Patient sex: M
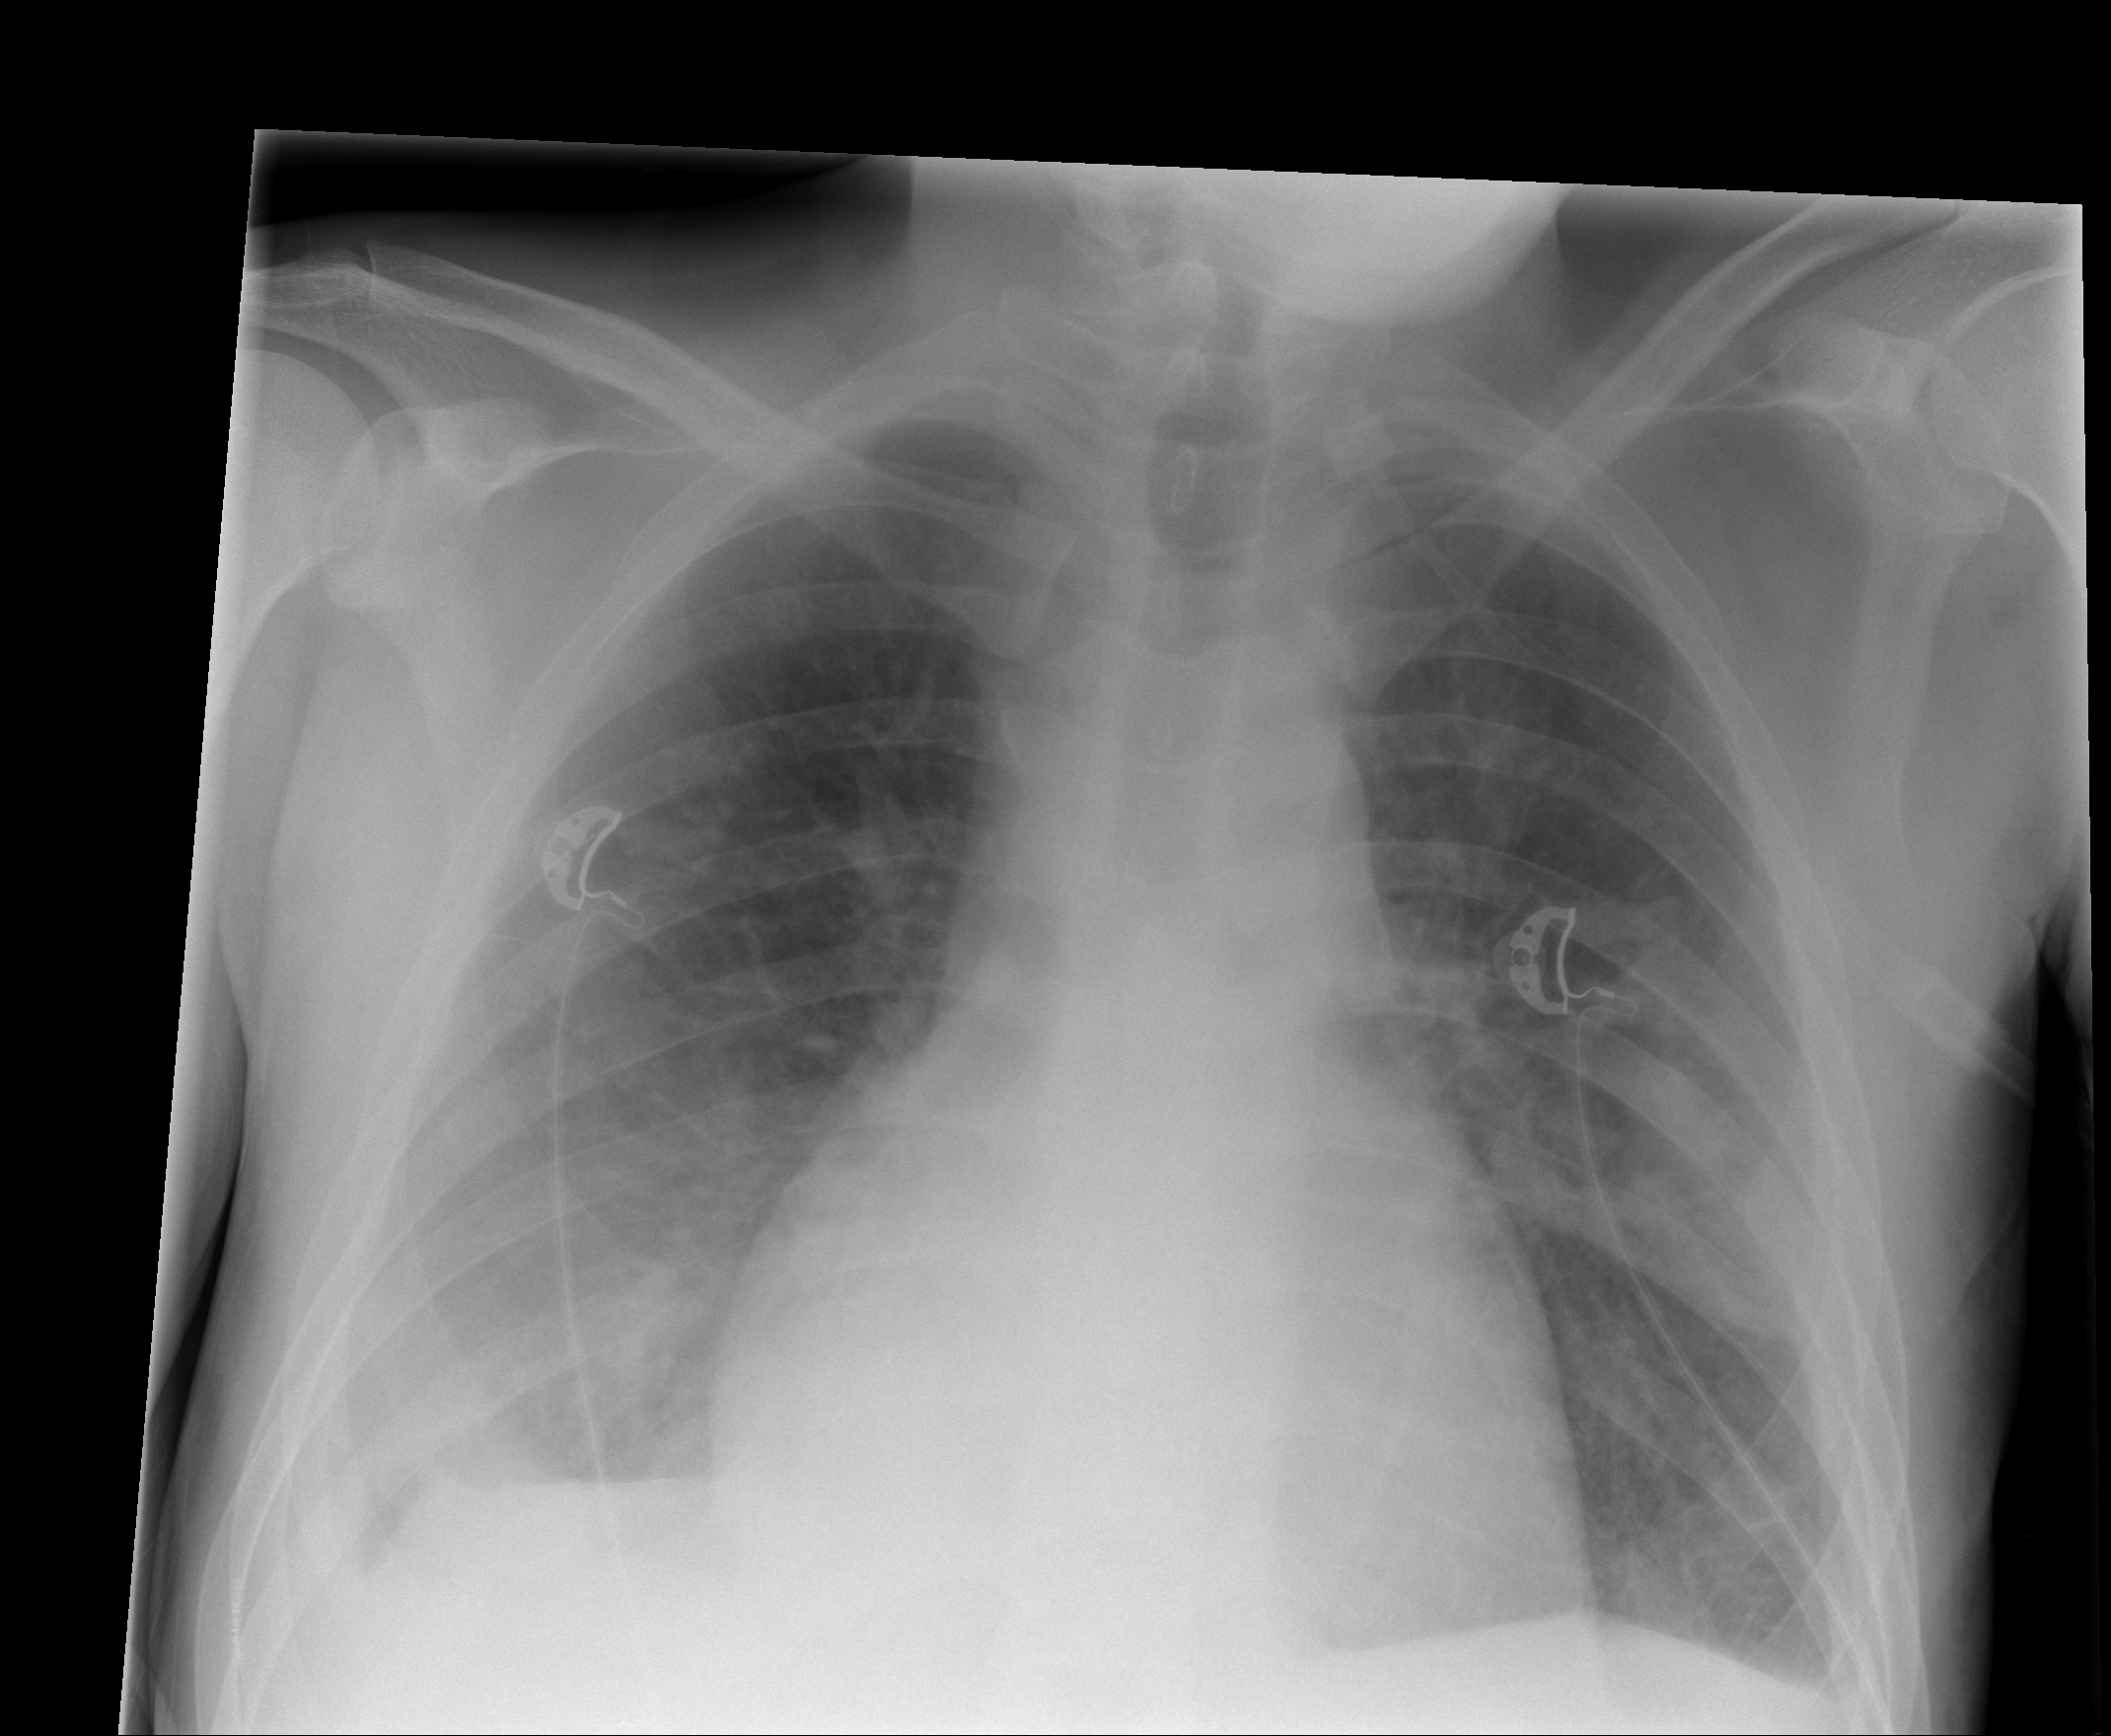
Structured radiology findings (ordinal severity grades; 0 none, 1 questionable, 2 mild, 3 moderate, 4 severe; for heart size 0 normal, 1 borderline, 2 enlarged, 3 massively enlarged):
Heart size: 2
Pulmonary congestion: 0
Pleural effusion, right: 2
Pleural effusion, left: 2
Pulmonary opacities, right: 1
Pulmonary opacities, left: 0
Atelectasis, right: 2
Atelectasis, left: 0